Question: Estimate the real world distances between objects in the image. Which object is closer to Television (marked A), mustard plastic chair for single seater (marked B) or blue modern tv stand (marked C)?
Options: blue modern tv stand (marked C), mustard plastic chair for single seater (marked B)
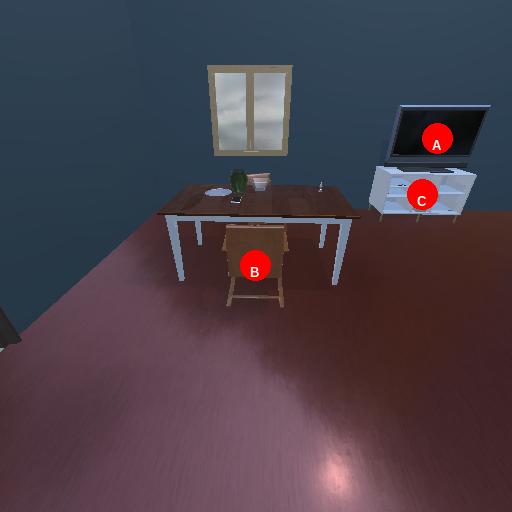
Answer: blue modern tv stand (marked C)